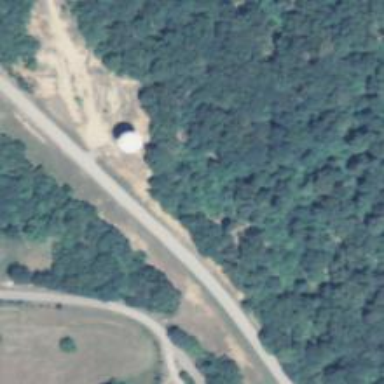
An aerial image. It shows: Water tower that is man-made.